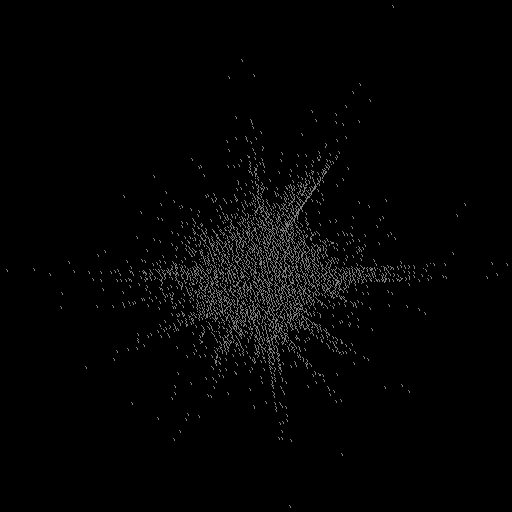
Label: star